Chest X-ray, PA view. Patient: 76 years old, sex F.
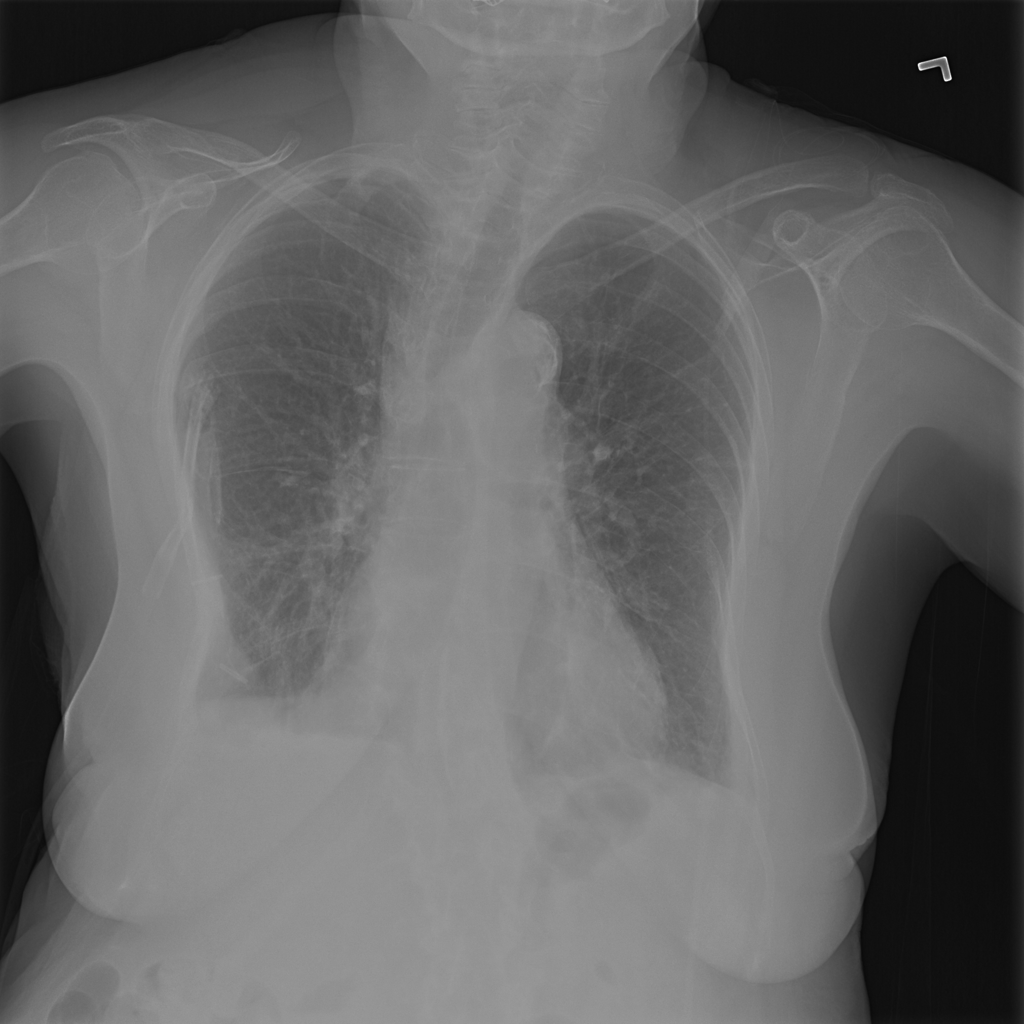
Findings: Pleural_Thickening